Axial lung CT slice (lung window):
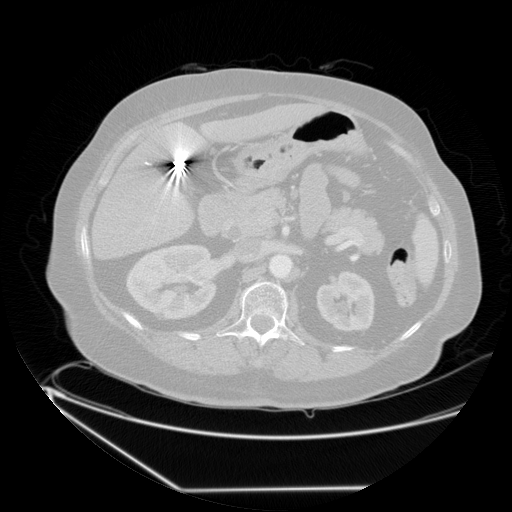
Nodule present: no